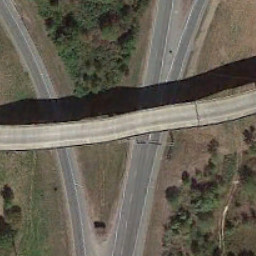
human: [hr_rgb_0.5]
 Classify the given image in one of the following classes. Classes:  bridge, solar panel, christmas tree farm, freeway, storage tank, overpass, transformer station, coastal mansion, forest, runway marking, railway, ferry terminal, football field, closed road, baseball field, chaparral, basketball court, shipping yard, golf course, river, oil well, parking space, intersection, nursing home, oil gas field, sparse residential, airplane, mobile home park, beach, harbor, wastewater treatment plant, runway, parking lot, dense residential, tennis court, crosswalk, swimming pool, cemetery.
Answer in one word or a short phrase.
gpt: overpass